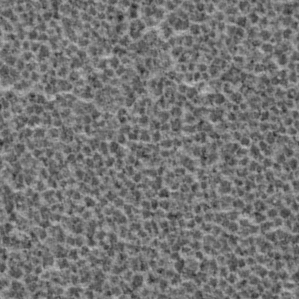
Label: frost